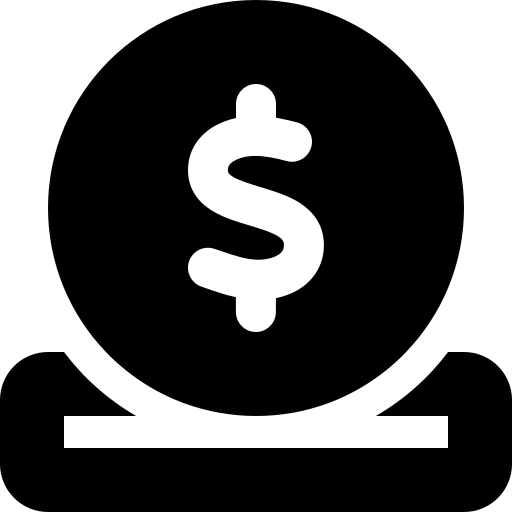
Tags: icon, FontAwesome, fa-icon, solid, circle, dollar, to, slot